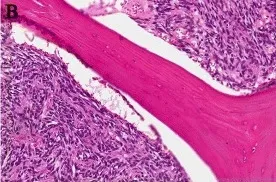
Surrounding bone trabeculae were irregular in size and shape with wide osteoid seams and foci of hyaline cartilage, showing enchondral ossification (b, c).
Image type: pathology (h&e)